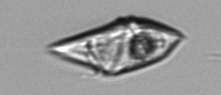
Label: Gyrodinium